Aerial crown-view tile of a tropical tree (Barro Colorado Island, Panama), acquired 20240813:
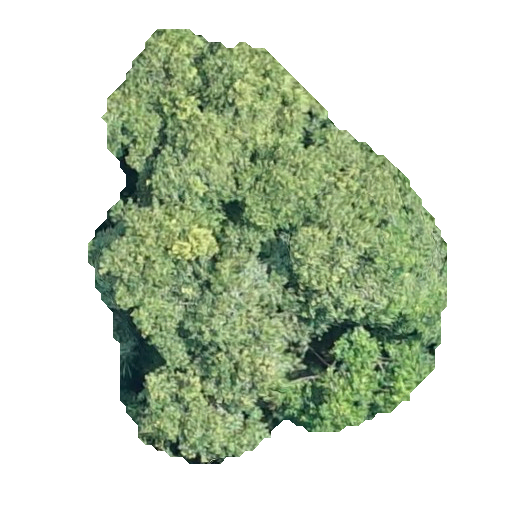
Species: Luehea seemannii
GBIF accepted scientific name: Luehea seemannii
Crown area: 166.891 m²